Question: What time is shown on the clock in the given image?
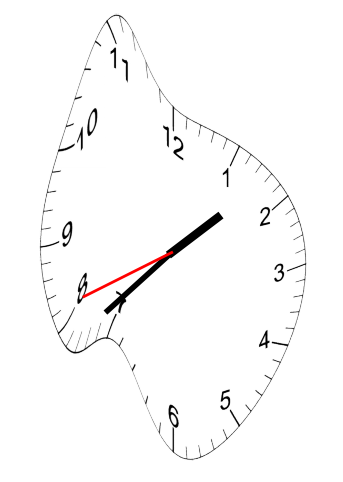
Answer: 01:37:41